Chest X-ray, PA view. Patient: 68 years old, sex F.
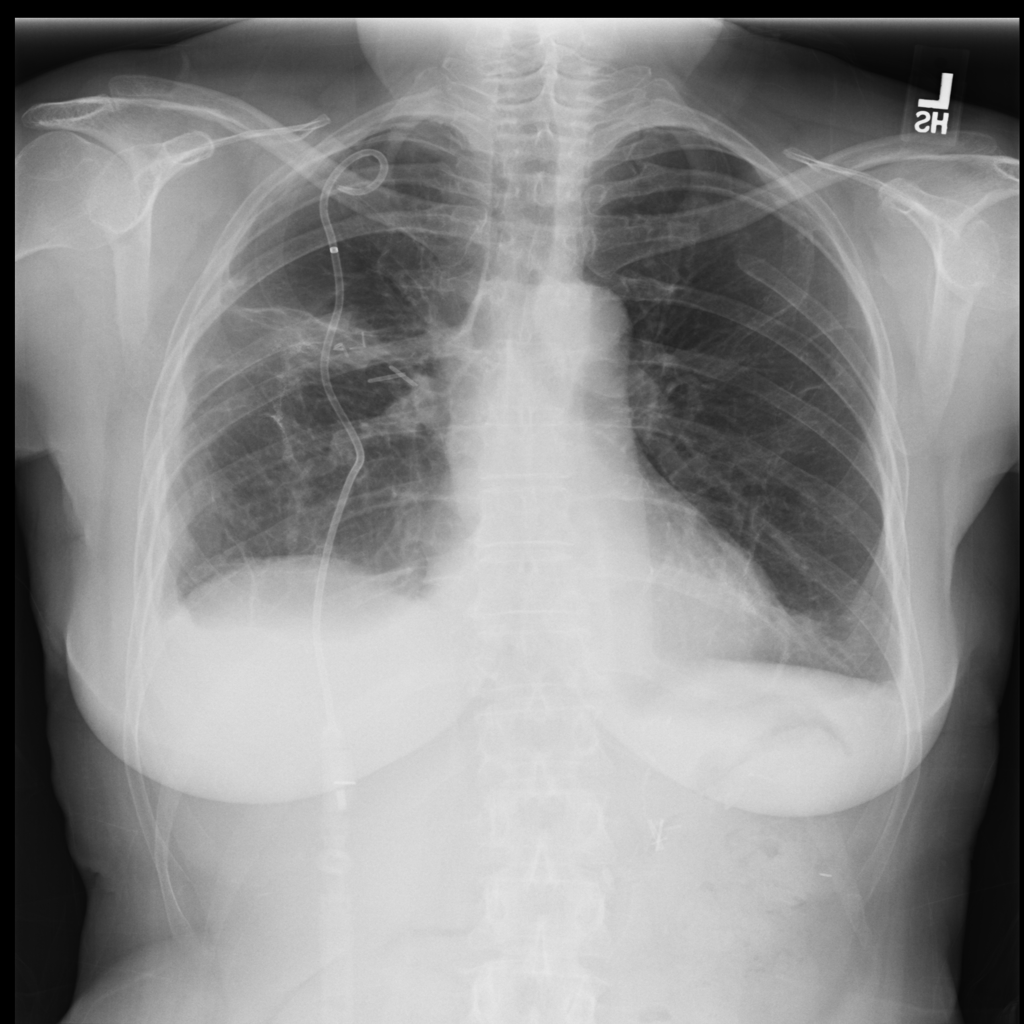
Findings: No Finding